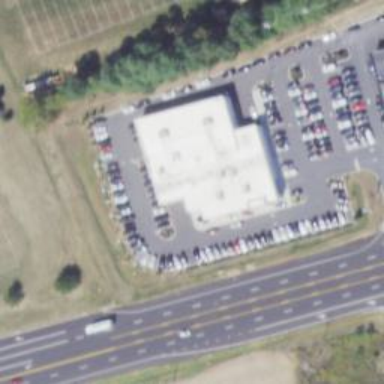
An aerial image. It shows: Building that houses car shop.